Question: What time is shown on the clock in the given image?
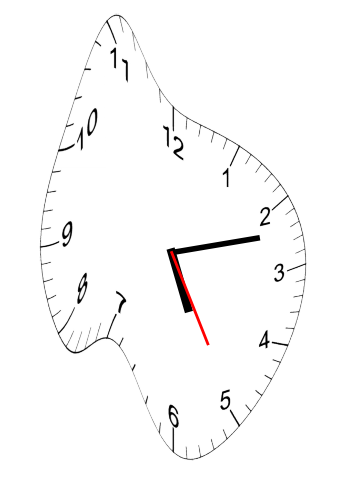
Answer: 05:12:25